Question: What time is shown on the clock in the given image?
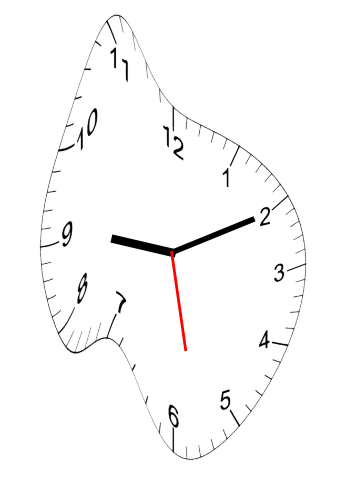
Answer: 09:10:28